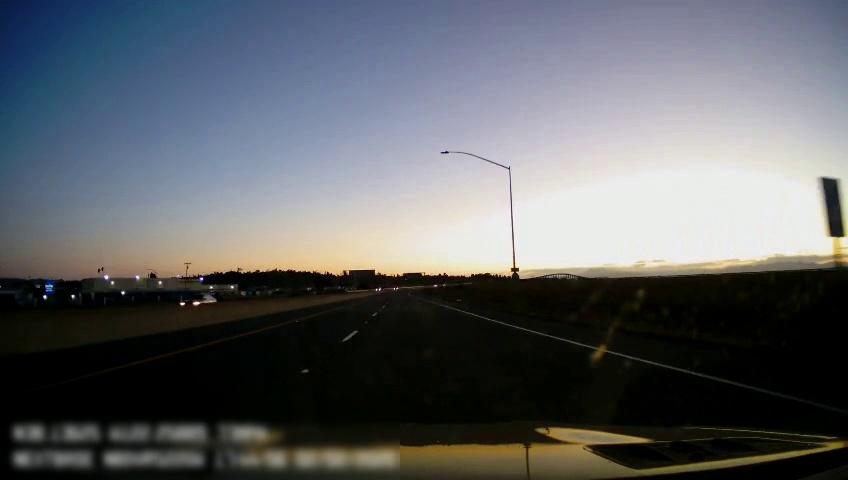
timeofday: Dusk/Dawn/Twilight
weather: Sunny
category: Drivable Space
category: Vehicles | Car
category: Lanes | Current Lane
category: Lanes | Current Lane
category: Lanes | Alternate Lane